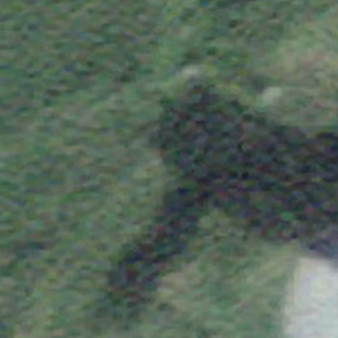
Label: other